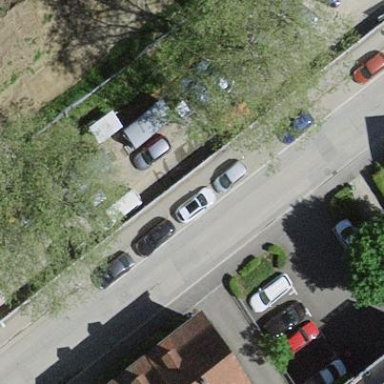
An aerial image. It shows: Street-side parking lot with asphalt surface.